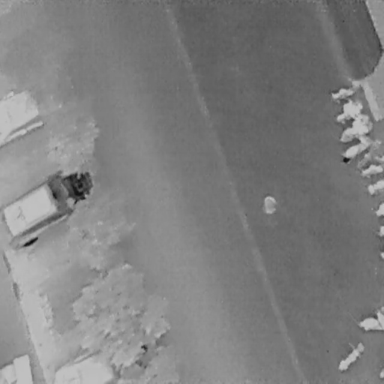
There are ten Bicycles in the infrared image.